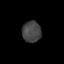
Tissue: prostate
Cell type: Epithelial cells
Senescence score: 0.294
Nuclear area (px): 388
Mean DAPI intensity: 68.706